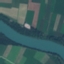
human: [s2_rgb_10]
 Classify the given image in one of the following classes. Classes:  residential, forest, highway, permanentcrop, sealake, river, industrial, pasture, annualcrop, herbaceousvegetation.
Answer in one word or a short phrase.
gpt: River